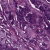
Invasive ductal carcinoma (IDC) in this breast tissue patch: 1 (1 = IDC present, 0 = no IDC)